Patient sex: M
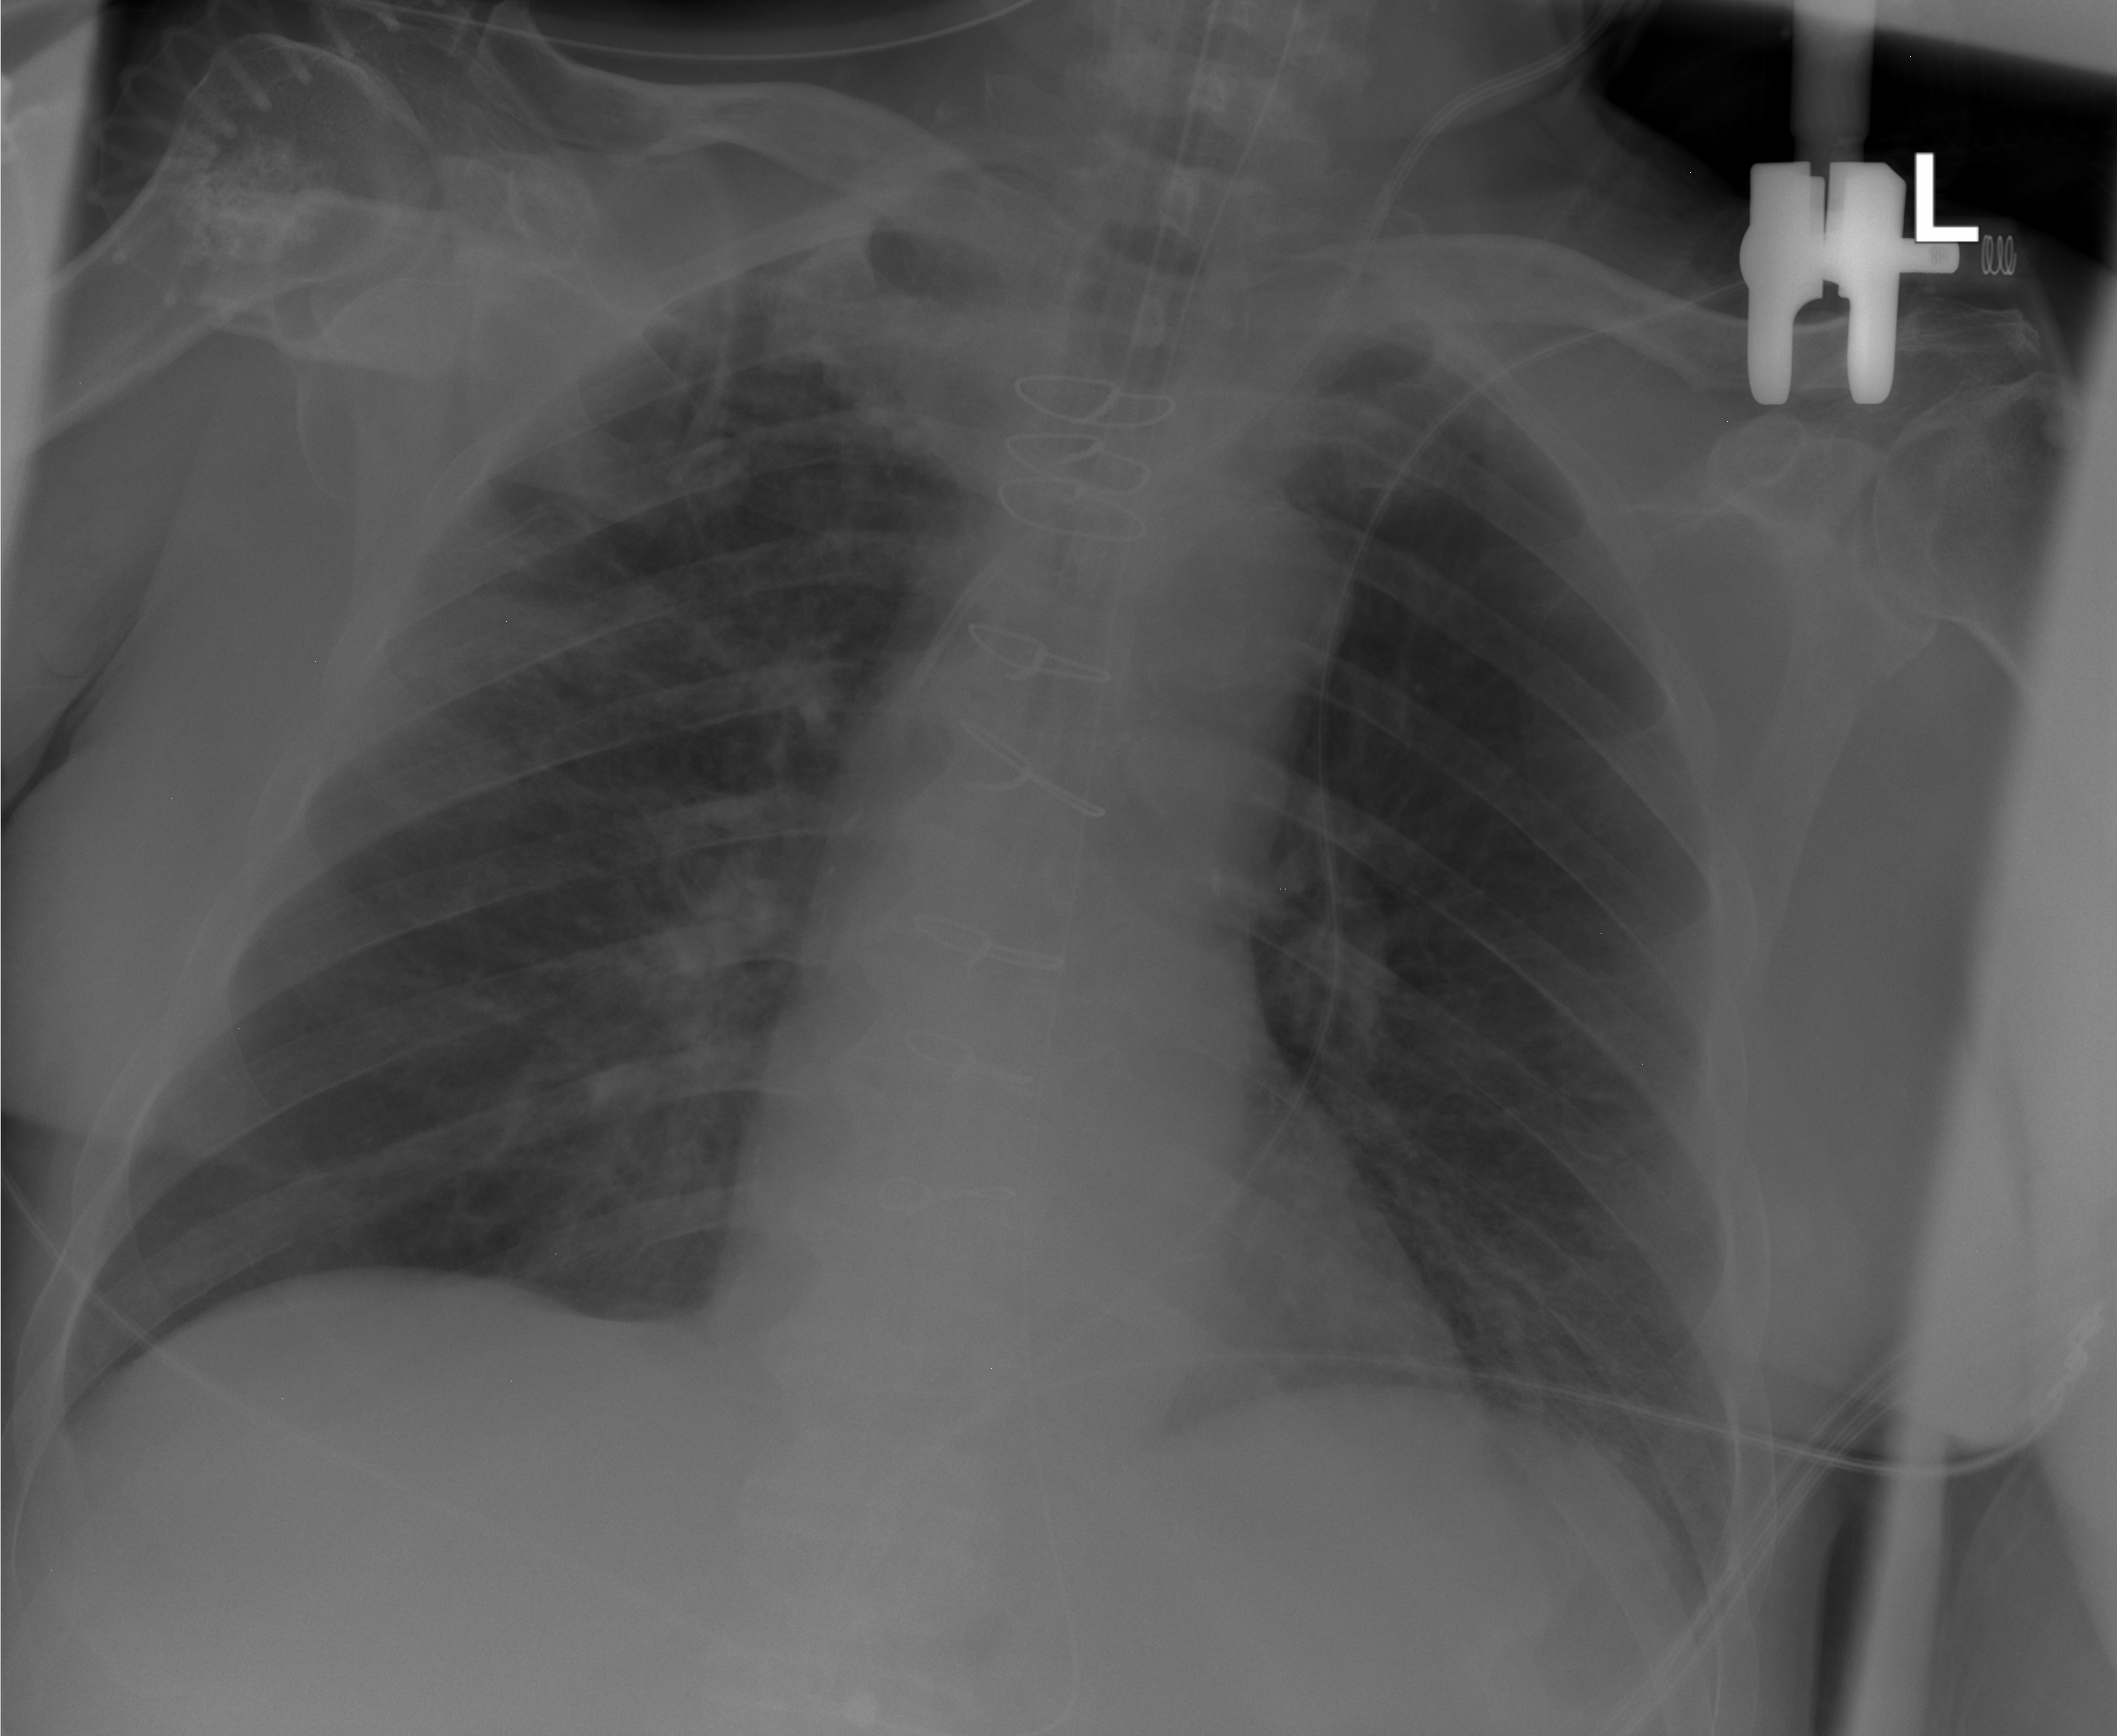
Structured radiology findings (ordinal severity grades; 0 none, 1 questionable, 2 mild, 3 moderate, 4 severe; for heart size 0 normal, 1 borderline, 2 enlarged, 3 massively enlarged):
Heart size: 0
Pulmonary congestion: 2
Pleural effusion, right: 0
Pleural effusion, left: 2
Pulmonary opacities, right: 2
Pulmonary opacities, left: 0
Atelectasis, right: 2
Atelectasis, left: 1